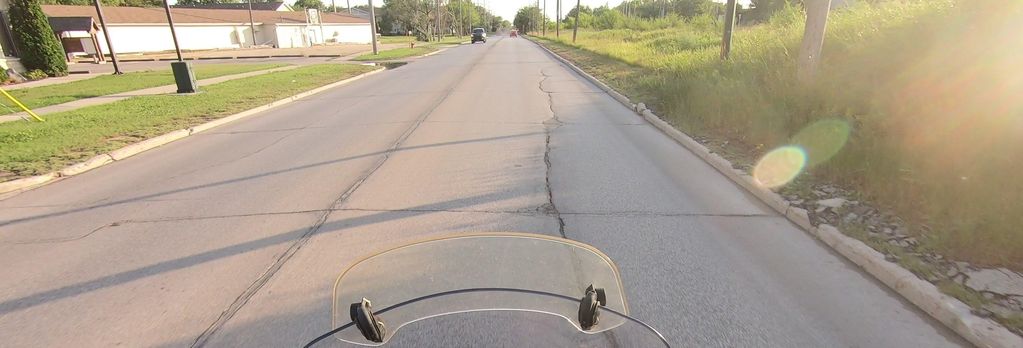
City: winnipeg